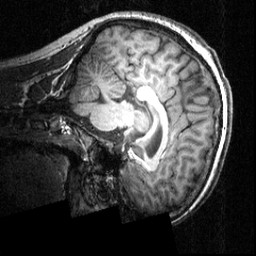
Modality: T1w
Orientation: sagittal
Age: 21
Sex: male
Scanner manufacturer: siemens
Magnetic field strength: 3.951 T
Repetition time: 1.5 s
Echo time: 0.00335 s